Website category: book
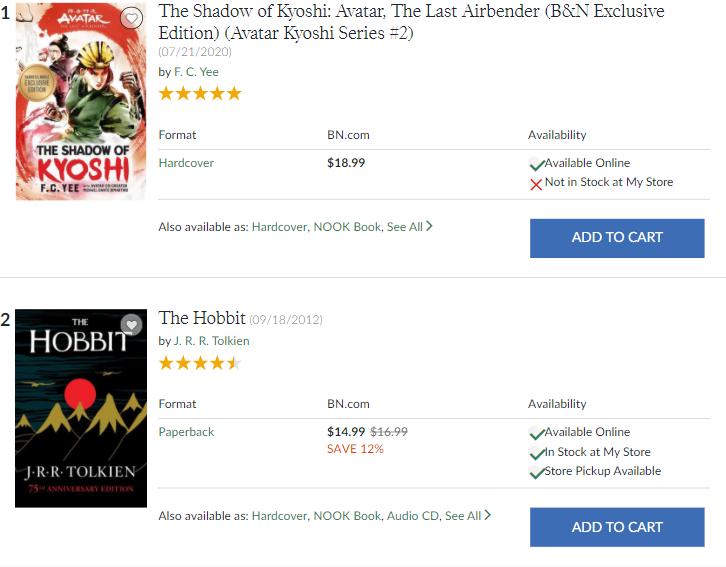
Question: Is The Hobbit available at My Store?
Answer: yes

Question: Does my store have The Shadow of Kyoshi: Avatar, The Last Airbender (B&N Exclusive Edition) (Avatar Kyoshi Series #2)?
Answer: no

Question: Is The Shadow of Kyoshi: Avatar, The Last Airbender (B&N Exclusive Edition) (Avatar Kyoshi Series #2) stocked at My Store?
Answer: no

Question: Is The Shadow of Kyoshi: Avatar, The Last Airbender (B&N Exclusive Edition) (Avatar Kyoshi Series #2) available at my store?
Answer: no

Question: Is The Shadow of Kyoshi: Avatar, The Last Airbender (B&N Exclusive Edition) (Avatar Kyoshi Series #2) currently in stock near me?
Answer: no

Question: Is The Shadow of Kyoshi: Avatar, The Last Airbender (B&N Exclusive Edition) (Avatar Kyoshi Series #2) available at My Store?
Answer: no

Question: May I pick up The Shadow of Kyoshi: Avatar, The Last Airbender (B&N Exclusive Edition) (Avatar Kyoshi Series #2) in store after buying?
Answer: no

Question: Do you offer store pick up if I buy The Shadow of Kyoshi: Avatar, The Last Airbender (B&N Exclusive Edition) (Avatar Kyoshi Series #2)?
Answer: no

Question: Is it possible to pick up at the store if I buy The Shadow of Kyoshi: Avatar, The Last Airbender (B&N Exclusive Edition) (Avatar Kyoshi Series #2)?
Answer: no

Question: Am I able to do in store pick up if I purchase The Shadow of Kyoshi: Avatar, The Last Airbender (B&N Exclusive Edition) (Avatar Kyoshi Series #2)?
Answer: no

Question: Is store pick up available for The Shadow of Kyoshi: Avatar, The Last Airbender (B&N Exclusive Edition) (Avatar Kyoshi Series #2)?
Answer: no

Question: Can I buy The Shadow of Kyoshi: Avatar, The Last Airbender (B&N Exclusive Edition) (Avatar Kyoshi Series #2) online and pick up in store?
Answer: no

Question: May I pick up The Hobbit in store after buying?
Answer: yes

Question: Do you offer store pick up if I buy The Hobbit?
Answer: yes

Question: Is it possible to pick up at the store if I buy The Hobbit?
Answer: yes

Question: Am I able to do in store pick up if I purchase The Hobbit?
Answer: yes

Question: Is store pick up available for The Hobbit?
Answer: yes

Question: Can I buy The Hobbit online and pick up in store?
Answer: yes